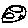
Label: moon